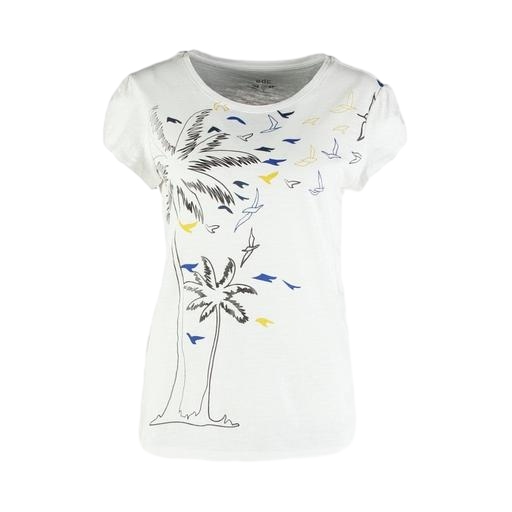
white bird-print t-shirt, white bird print t-shirt, white short-sleeve tropical graphic tee, white background